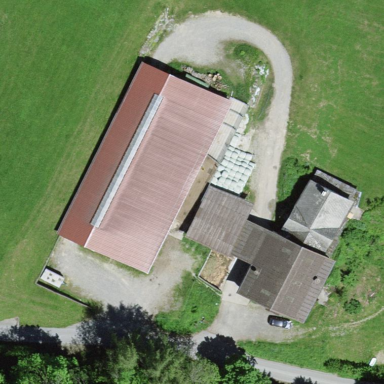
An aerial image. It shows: Farmyard area.